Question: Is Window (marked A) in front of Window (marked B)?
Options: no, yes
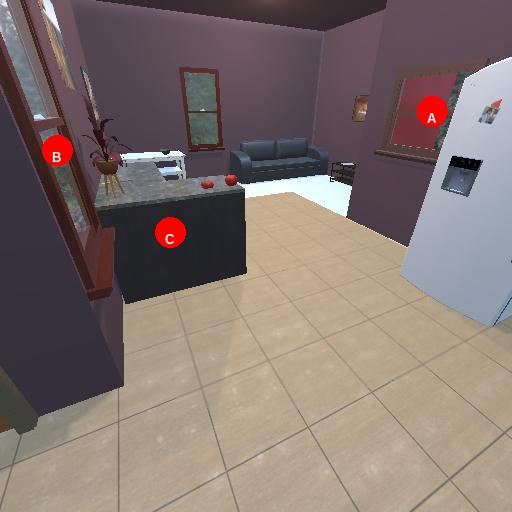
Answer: no